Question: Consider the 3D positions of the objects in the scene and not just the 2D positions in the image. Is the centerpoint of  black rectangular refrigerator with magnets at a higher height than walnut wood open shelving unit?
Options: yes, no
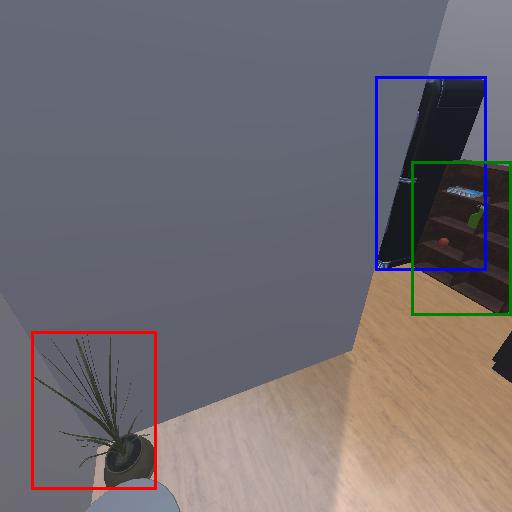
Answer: yes